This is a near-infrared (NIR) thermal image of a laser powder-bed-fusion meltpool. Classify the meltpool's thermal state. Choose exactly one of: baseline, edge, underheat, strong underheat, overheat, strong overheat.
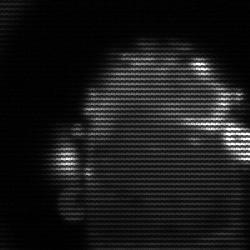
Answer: baseline